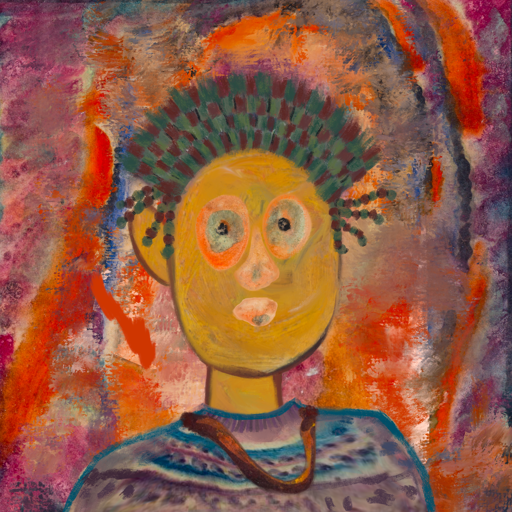
Background: Experience, Head And Neck Front: After_Raid, Face Front: Childish, Bust: HillGirl, Hair Front: Blank, Head Accessory: After_Raid_Crown, Second Necklace: Comrade, Necklace: Blank, Baby: Blank